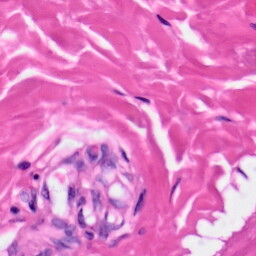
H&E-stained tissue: Skin